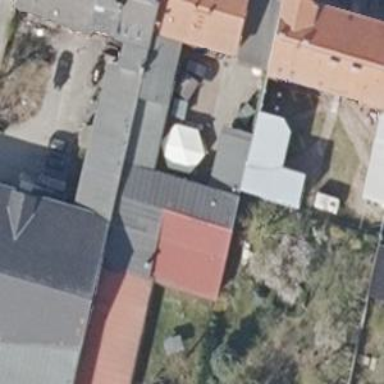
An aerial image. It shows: Restaurant.